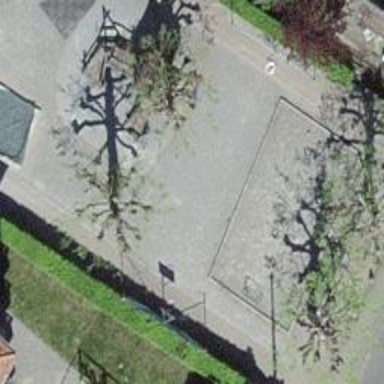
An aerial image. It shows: Pitch for playing boules.